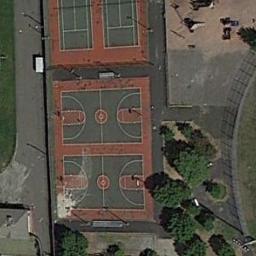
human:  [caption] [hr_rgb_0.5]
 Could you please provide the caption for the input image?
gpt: Two basketball courts next to two badminton courts and some recreational facilities beside .

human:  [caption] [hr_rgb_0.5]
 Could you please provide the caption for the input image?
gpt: There are two basketball courts on the open place next to some trees .

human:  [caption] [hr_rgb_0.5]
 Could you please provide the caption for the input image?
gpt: There are two basketball courts on the left .

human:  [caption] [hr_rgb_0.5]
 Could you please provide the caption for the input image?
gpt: There are many trees and facilities near playground with the basketball court .

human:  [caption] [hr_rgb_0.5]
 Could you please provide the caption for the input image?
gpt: The badminton courts are next to the basketball courts .